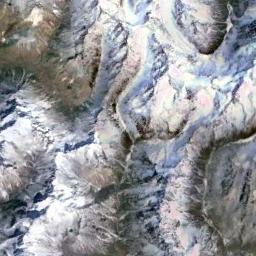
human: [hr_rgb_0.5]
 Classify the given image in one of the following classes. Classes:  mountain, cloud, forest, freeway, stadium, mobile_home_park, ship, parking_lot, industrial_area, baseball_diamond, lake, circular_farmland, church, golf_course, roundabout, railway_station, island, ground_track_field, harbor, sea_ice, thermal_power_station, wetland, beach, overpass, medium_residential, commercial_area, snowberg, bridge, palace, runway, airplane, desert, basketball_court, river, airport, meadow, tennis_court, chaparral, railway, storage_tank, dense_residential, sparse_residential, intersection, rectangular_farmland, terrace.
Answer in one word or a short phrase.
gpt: snowberg